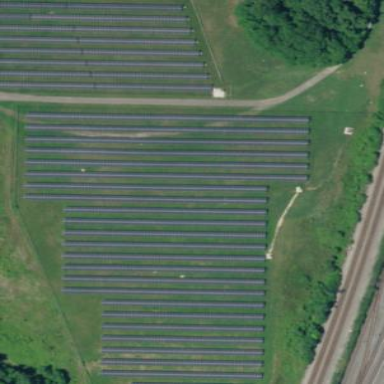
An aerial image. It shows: Solar power plant utilizing photovoltaic technology to produce electricity.